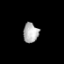
Tissue: prostate
Cell type: Fibroblasts
Senescence score: 0.6958
Nuclear area (px): 295
Mean DAPI intensity: 175.854